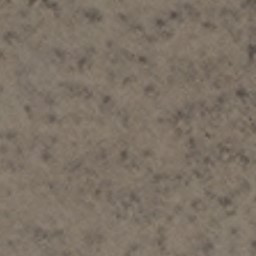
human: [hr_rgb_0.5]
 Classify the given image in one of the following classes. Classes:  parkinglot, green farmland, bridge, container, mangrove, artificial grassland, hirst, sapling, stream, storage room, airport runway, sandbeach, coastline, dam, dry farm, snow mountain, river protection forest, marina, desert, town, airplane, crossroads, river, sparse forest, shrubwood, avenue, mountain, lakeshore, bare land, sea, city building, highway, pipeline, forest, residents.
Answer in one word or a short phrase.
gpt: bare land